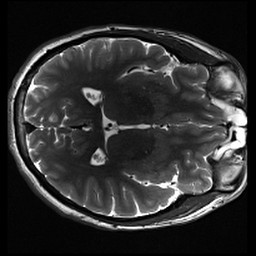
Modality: inplaneT2
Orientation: axial